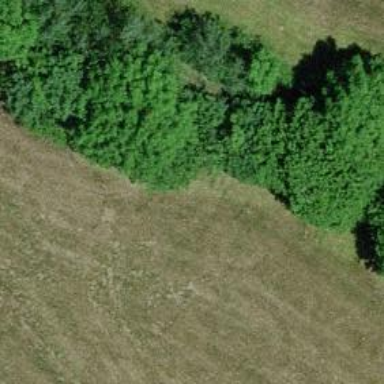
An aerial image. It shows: Hedge barrier.